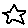
Label: star